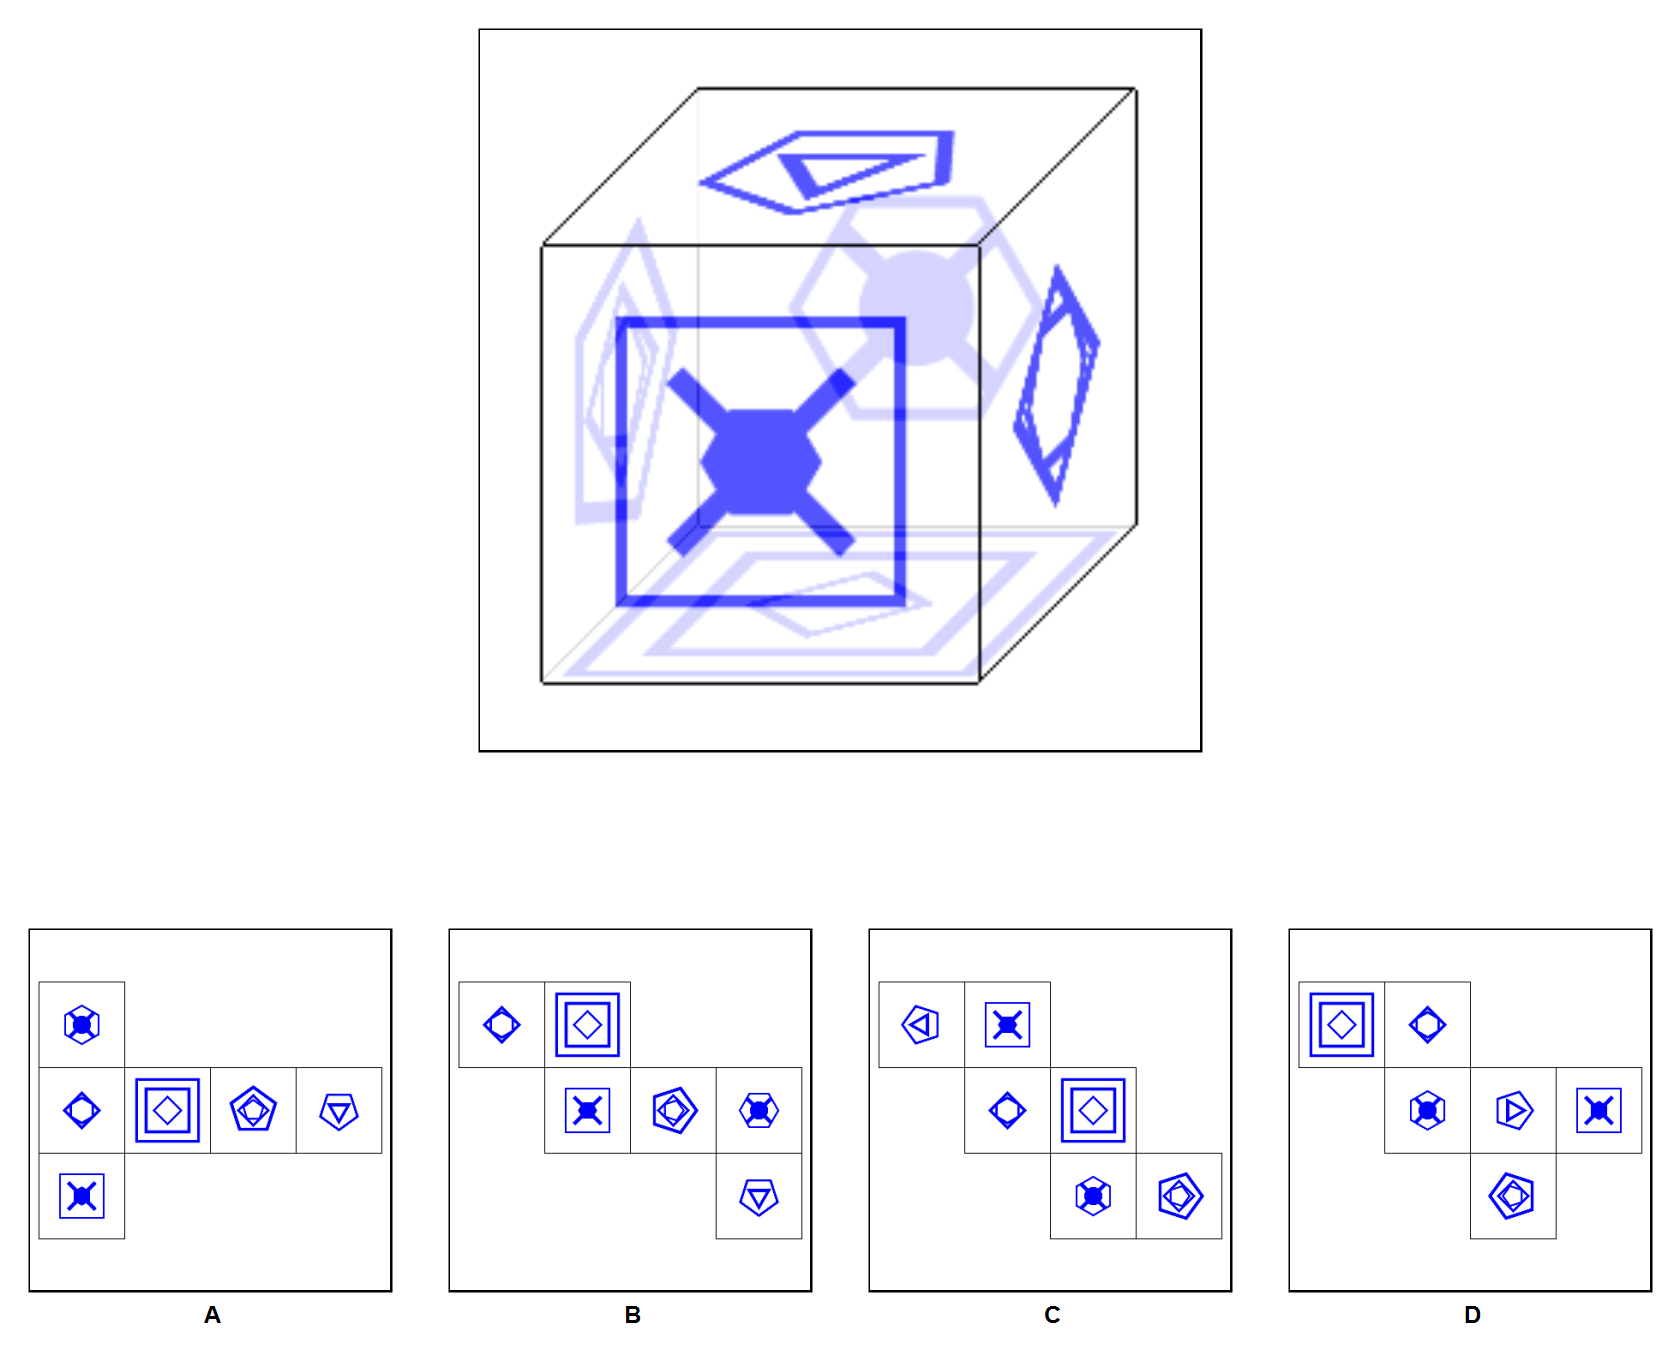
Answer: C